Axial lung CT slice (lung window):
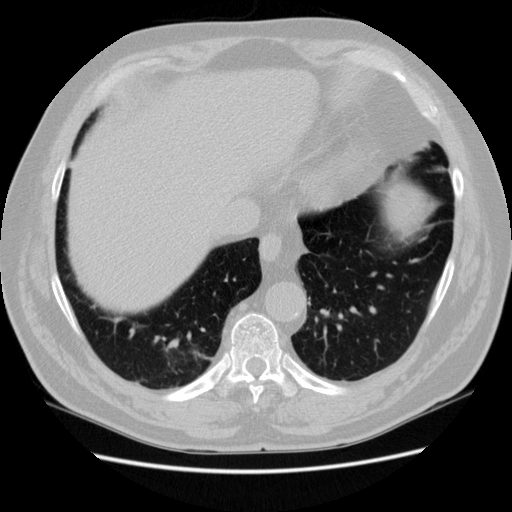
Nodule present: no